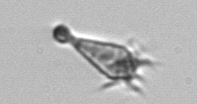
Label: Paratontonia_gracillima